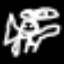
Label: angel